Question: I have tried to find the solution, but still no luck.
I am following the book <URL> [page 351]
I have generated the project as jpa project.
As far as I understand I can either use 'persistence.xml' or can manage it internally in the bean, which is what I want.
For the latest we need to define 'packagesToScan' property.
'''
Exception in thread "main" org.springframework.beans.factory.BeanCreationException: Error creating bean with name 'jpaPersonService': Injection of persistence dependencies failed; nested exception is
org.springframework.beans.factory.BeanCreationException: Error creating bean with name 'emf' defined in class path resource [META-INF/app-context.xml]: Error setting property values; nested exception
is **org.springframework.beans.NotWritablePropertyException: Invalid property 'packagesToScan' of bean class [org.springframework.orm.jpa.LocalContainerEntityManagerFactoryBean]: Bean property 'packagesToScan' is not writable or has an invalid setter method. Does the parameter type of the setter match the return type of the getter?
'''
When I try to ask for suggestions (ctrl+space) , it does not have packagesToScan property.
What am I missing?
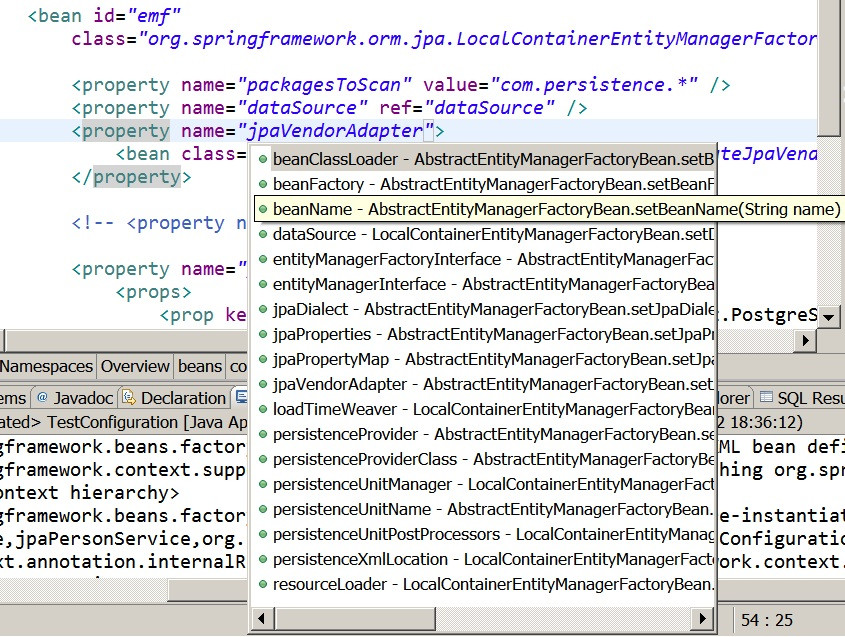
Answer: ''packagesToScan'' property was added in Spring 3.1 (compare <URL>.
Make sure you are including the newest 3.1 Spring JARs in your CLASSPATH.